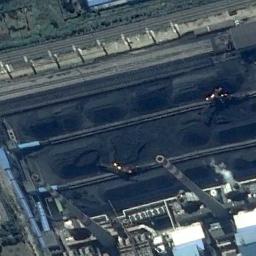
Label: thermal_power_station